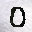
Label: 0